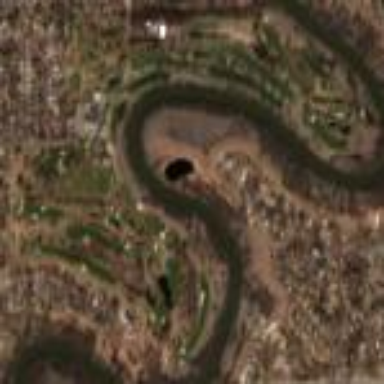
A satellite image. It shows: Golf course.